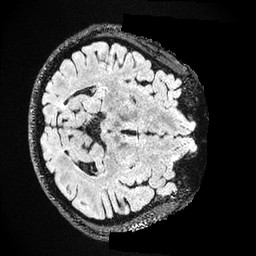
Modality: FLAIR
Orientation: axial
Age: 36
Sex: male
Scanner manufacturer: ge
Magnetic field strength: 3 T
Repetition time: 4.802 s
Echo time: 0.117 s